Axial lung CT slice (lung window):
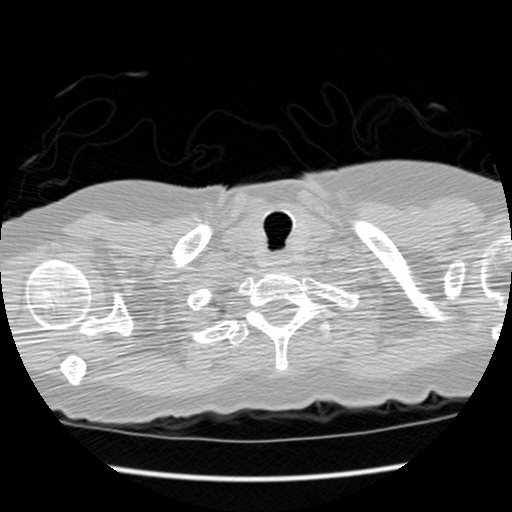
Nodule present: no